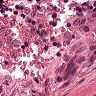
Metastatic tissue present: no